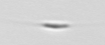
Label: Cylindrotheca_morphotype1